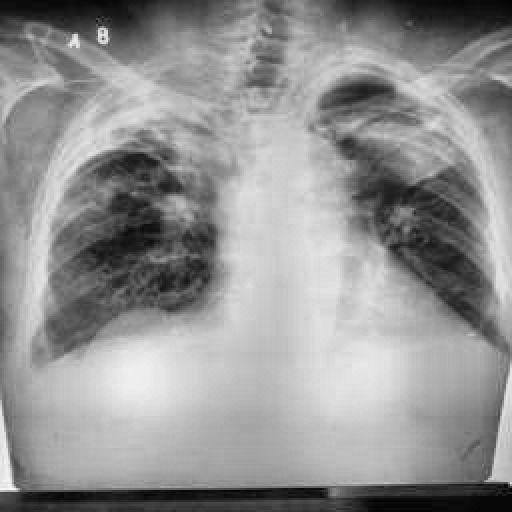
Finding: TUBERCULOSIS